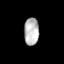
Tissue: lung
Cell type: Fibroblasts
Senescence score: 0.2351
Nuclear area (px): 402
Mean DAPI intensity: 184.9